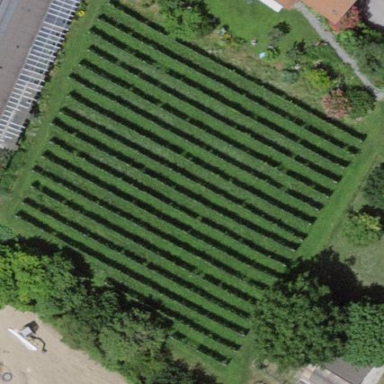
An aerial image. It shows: Vineyard growing grapes.